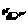
Label: car